Question: When using xml based layouts using AppCompat 22.1.0 not all supported widgets are tinted or material themed for my Fragments using Android 4.4.
I see this behavior with the following widgets (others not tested):
- - - - - -
It used to work in AppCompat v22.0.0.

'''
public class MainActivity extends AppCompatActivity {
@Override
protected void onCreate(Bundle savedInstanceState) {
super.onCreate(savedInstanceState);
setContentView(R.layout.activity_main);
if (savedInstanceState == null) {
getSupportFragmentManager()
.beginTransaction()
.add(R.id.container, new PlaceholderFragment())
.commit();
}
}
public static class PlaceholderFragment extends Fragment {
public PlaceholderFragment() {
}
@Override
public View onCreateView(LayoutInflater inflater, ViewGroup container, Bundle savedInstanceState) {
View rootView = inflater.inflate(R.layout.fragment_main, container, false);
return rootView;
}
}
}
'''
'''
<LinearLayout xmlns:android="http://schemas.android.com/apk/res/android"
android:layout_width="match_parent"
android:layout_height="match_parent"
android:orientation="vertical">
<RadioButton
android:layout_width="wrap_content"
android:layout_height="wrap_content"
android:checked="true"
android:text="RadioButton test"/>
<CheckBox
android:layout_width="wrap_content"
android:layout_height="wrap_content"
android:checked="true"
android:text="CheckBox test"/>
<Spinner
android:layout_width="match_parent"
android:layout_height="wrap_content"
android:entries="@array/someStrings"/>
</LinearLayout>
'''
'''
<resources>
<style name="AppTheme" parent="Theme.AppCompat.Light.DarkActionBar"></style>
</resources>
'''
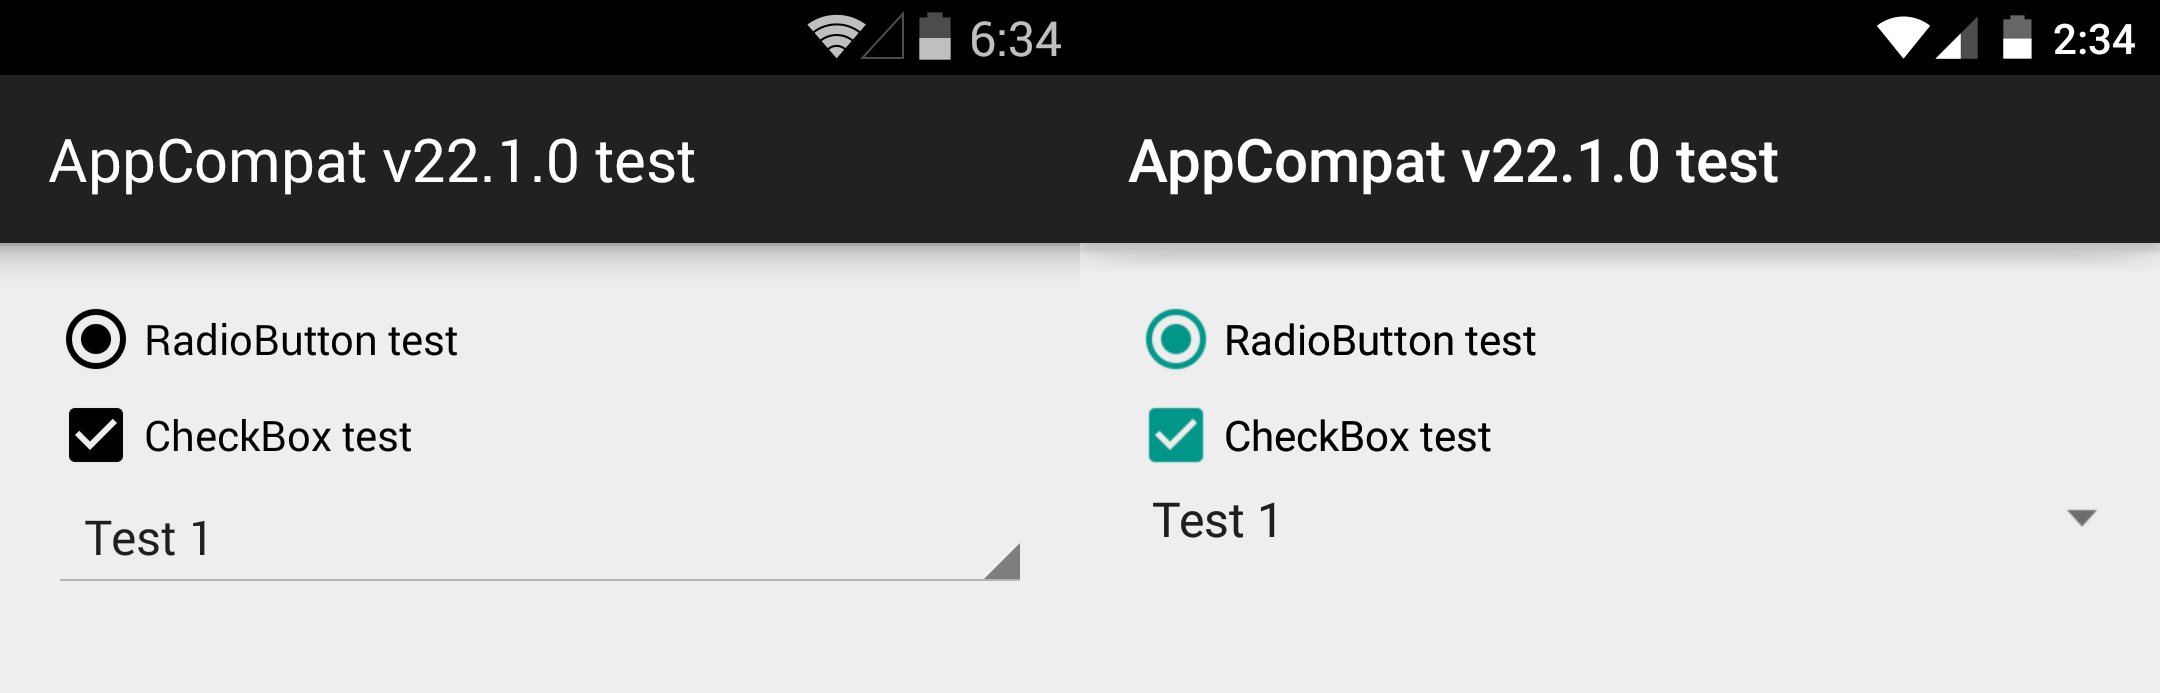
Answer: This is currently reported as bug: <URL>
A temporary workaround is to use the Fragment parent Activity LayoutInflater: 'getActivity().getLayoutInflater()' instead of the supplied LayoutInflater in the onCreateView method.
'''
@Override
public View onCreateView(LayoutInflater inflater, ViewGroup container, Bundle savedInstanceState) {
View rootView = getActivity().getLayoutInflater().inflate(R.layout.fragment_main, container, false);
return rootView;
}
'''
- - -